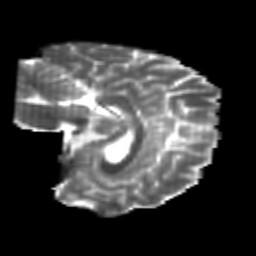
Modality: T2w
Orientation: sagittal
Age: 26
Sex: female
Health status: healthy
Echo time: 0.074 s